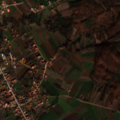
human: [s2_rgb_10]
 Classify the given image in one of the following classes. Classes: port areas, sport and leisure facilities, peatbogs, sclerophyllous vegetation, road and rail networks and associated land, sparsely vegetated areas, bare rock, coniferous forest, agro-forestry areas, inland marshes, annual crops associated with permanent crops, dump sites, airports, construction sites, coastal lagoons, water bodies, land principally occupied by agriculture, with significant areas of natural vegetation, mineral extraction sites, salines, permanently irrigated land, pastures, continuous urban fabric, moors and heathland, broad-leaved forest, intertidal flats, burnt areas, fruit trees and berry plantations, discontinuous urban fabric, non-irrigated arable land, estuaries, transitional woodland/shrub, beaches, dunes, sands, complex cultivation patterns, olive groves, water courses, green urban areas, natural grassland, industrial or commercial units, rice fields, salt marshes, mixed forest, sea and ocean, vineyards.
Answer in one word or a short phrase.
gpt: discontinuous urban fabric, non-irrigated arable land, complex cultivation patterns, broad-leaved forest